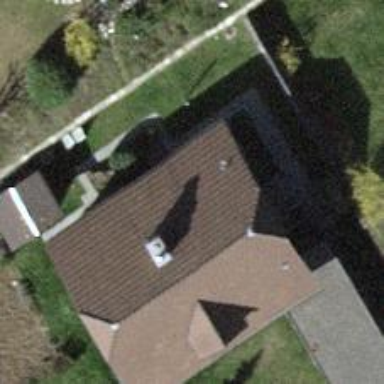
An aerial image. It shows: Detached building with half-hipped roof.